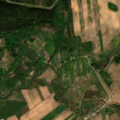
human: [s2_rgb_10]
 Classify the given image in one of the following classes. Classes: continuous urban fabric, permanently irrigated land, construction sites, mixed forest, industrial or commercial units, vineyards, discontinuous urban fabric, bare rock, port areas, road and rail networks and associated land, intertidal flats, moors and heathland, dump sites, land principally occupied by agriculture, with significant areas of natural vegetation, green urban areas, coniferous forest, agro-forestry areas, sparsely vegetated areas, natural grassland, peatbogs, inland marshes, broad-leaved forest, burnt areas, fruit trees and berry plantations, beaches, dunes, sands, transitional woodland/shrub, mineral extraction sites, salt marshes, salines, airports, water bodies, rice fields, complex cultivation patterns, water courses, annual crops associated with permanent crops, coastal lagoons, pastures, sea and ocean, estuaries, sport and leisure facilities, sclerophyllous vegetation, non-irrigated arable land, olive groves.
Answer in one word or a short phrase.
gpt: non-irrigated arable land, land principally occupied by agriculture, with significant areas of natural vegetation, coniferous forest, natural grassland, transitional woodland/shrub